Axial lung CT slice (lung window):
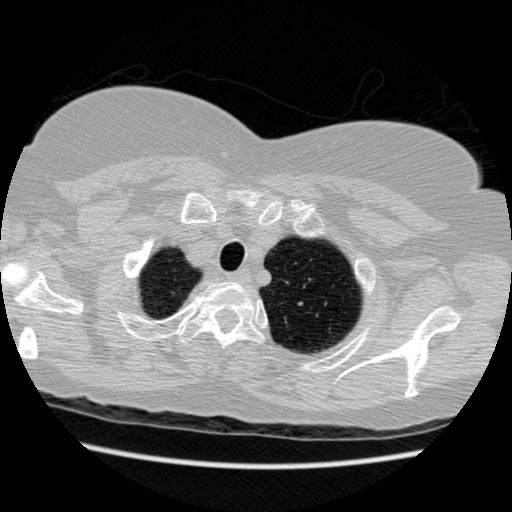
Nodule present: no